Question: I'm trying to add a viewController to the existing Tab Bar programmatically through 'didFinishLaunchWithOptions', but my code doesn't work, i can't downcast the rootViewController as UITabBarController.
'''
func application(_ application: UIApplication, didFinishLaunchingWithOptions launchOptions: [UIApplication.LaunchOptionsKey : Any]? = nil) -> Bool {
if let tabBarController = window?.rootViewController as? UITabBarController {
print("rootVC")
let storyboard = UIStoryboard(name: "Main", bundle: nil)
let vc = storyboard.instantiateViewController(withIdentifier: "NavController")
vc.tabBarItem = UITabBarItem(tabBarSystemItem: .topRated, tag: 1)
tabBarController.viewControllers?.append(vc)
}
return true
}
'''
Here is my storyboard, i think here is all okay, Tab Bar Contoller is initial view Controller...

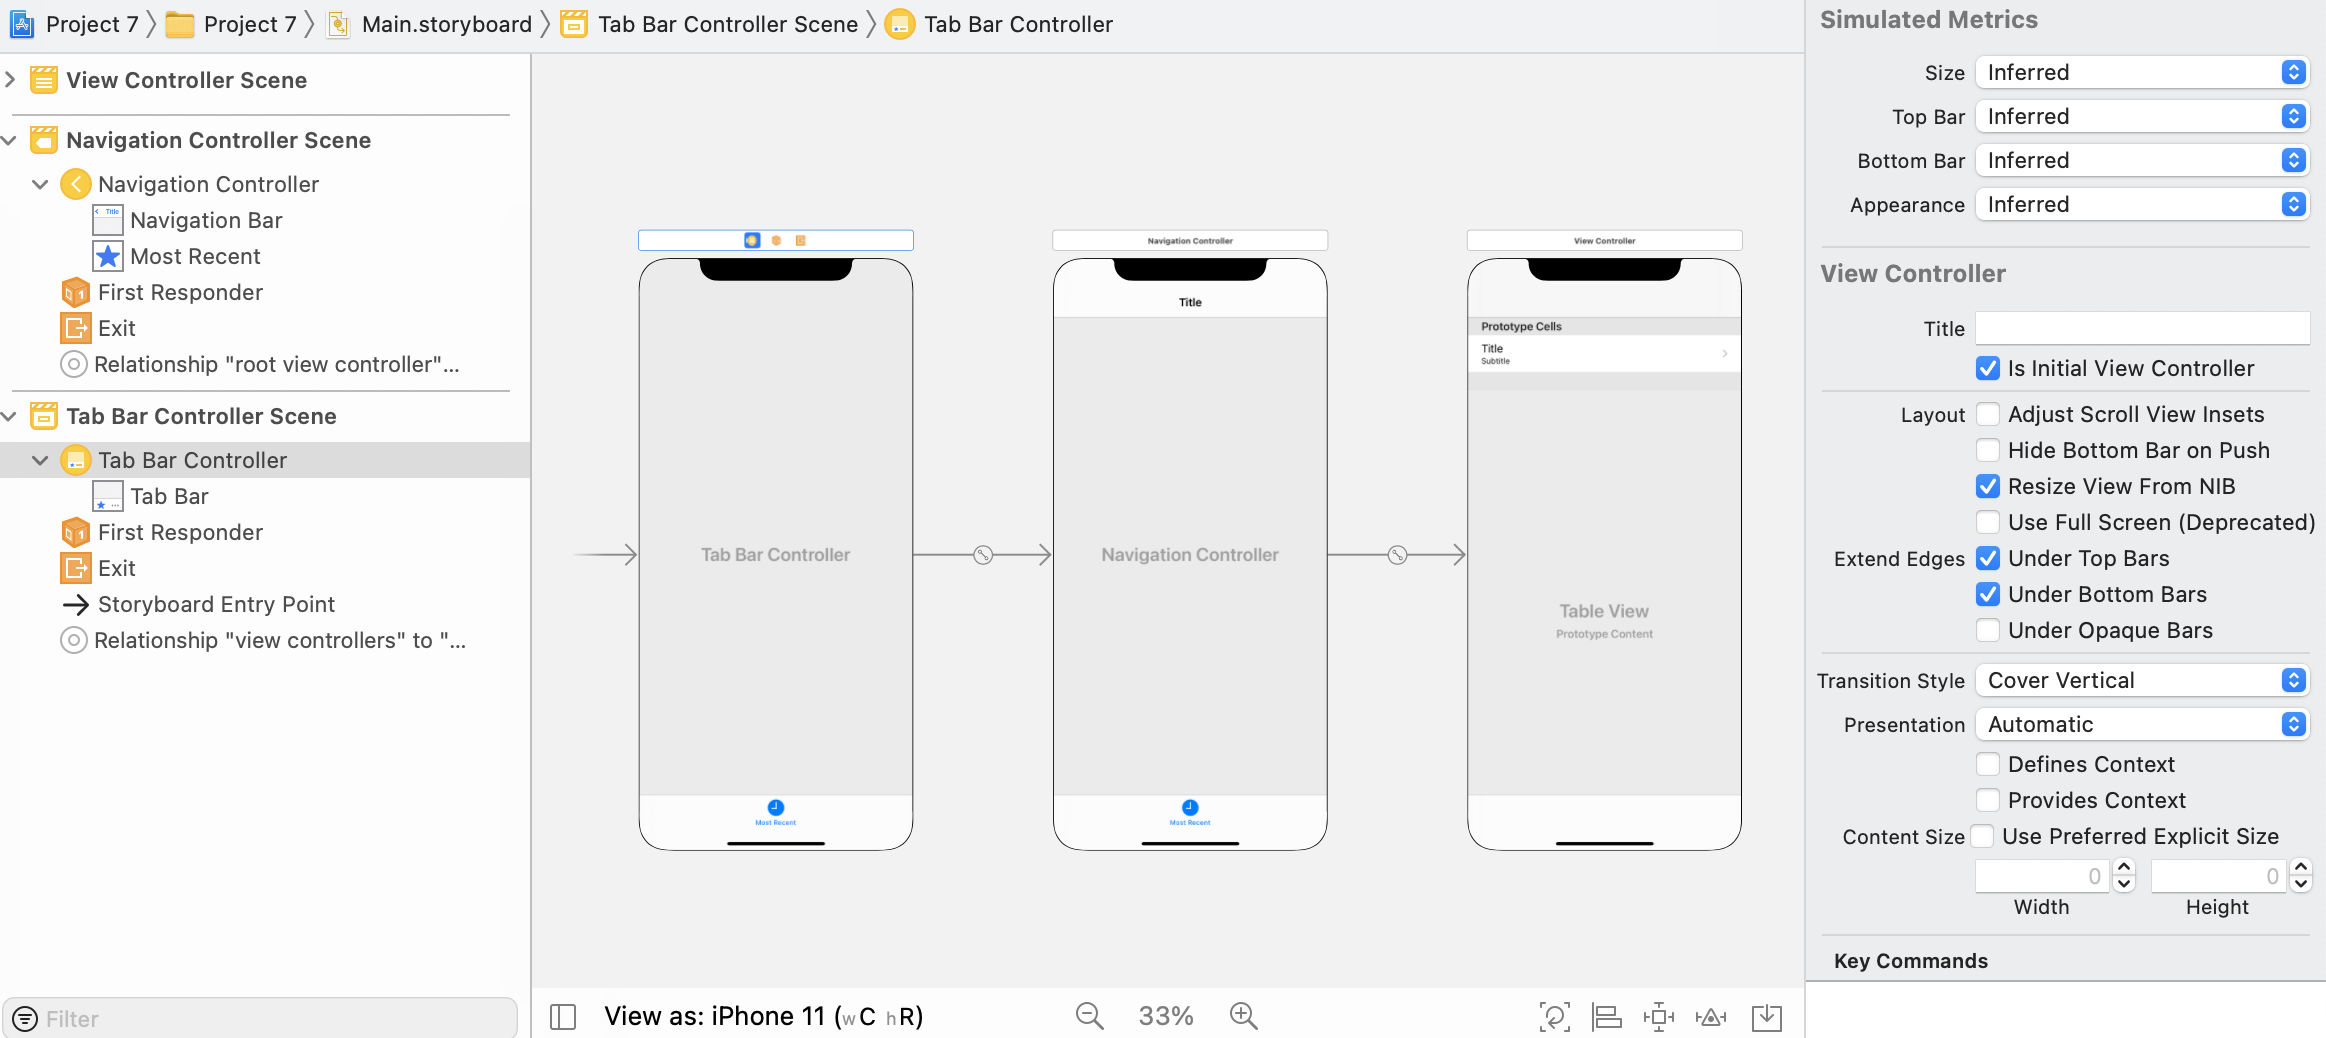
Answer: In iOS 13+ the window will be nil from 'didFinishLaunchingWithOptions' in the app delegate. Instead move your code to 'willConnectTo session' method in 'SceneDelegate':
'''
func scene(_ scene: UIScene, willConnectTo session: UISceneSession, options connectionOptions: UIScene.ConnectionOptions) {
if let tabBarController = window?.rootViewController as? UITabBarController {
print("rootVC")
let storyboard = UIStoryboard(name: "Main", bundle: nil)
let vc = storyboard.instantiateViewController(withIdentifier: "NavController")
vc.tabBarItem = UITabBarItem(tabBarSystemItem: .topRated, tag: 1)
tabBarController.viewControllers?.append(vc)
}
guard let _ = (scene as? UIWindowScene) else { return }
}
'''